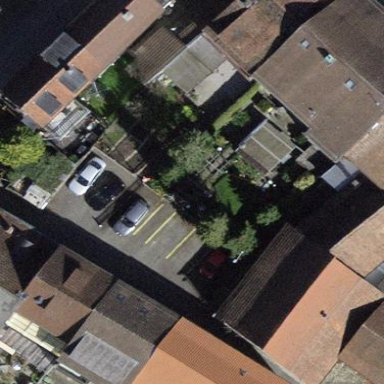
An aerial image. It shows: Building with tile roof.